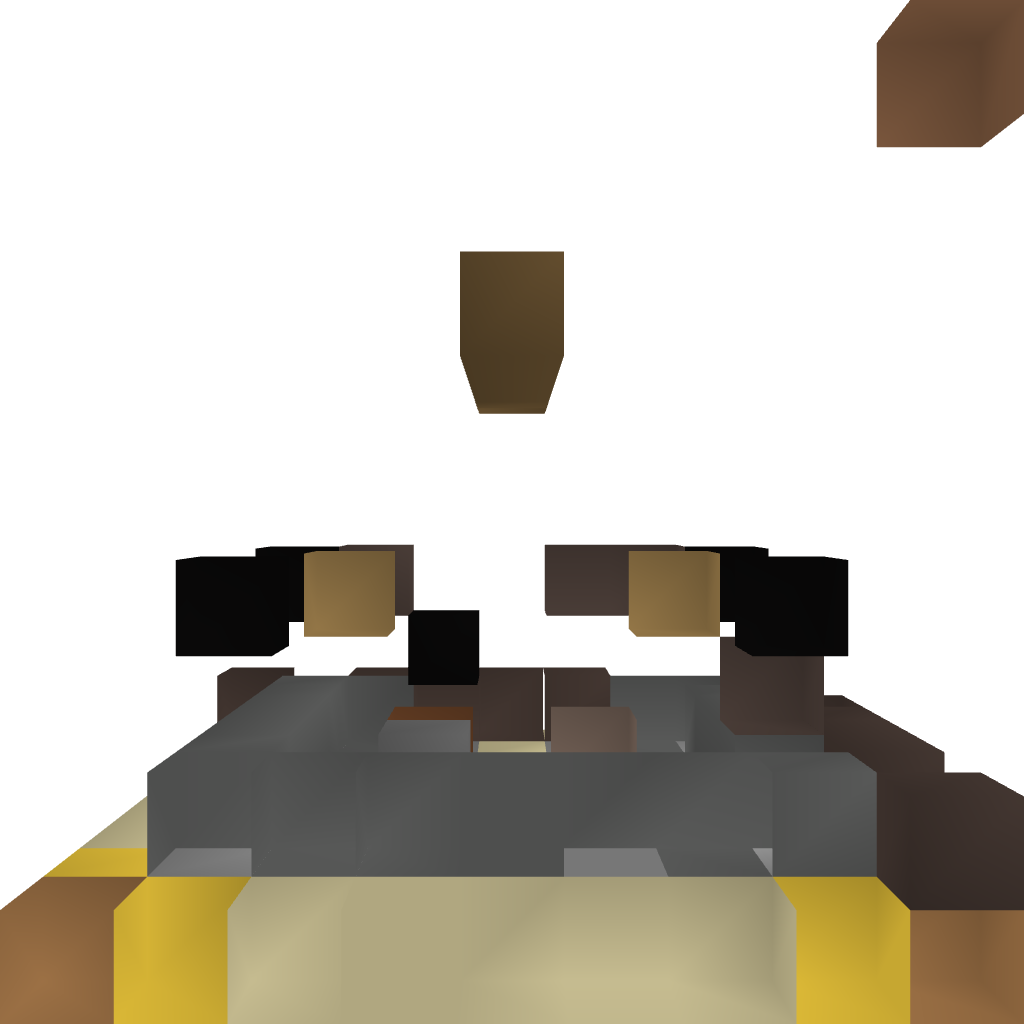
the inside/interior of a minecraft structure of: Grief Prevention tutorial House